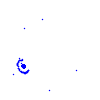
Particle: electron